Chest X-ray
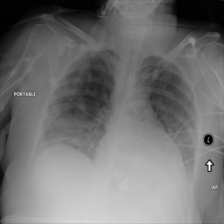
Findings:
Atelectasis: positive
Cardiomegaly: positive
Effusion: positive
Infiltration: positive
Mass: negative
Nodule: negative
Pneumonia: negative
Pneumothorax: negative
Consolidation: positive
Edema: negative
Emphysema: negative
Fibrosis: negative
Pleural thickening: negative
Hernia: negative